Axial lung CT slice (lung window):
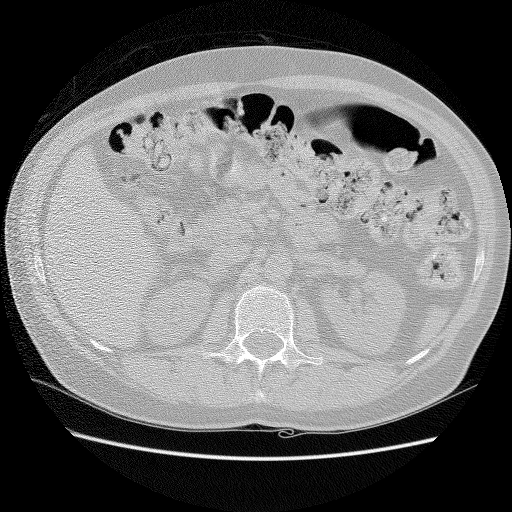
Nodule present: no